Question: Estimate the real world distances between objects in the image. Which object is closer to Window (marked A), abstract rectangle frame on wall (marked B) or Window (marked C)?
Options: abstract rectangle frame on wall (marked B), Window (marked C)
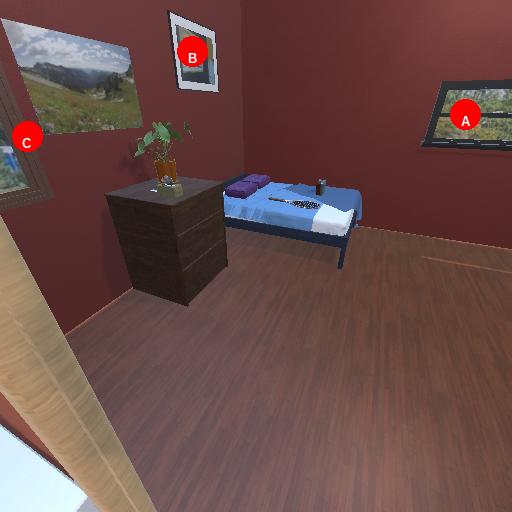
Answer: abstract rectangle frame on wall (marked B)